Question: This particular project has been inherited from another vendor. I have never modified the language on the backend before. Anyone out there done this before?

Notice the "Oklahoma" button
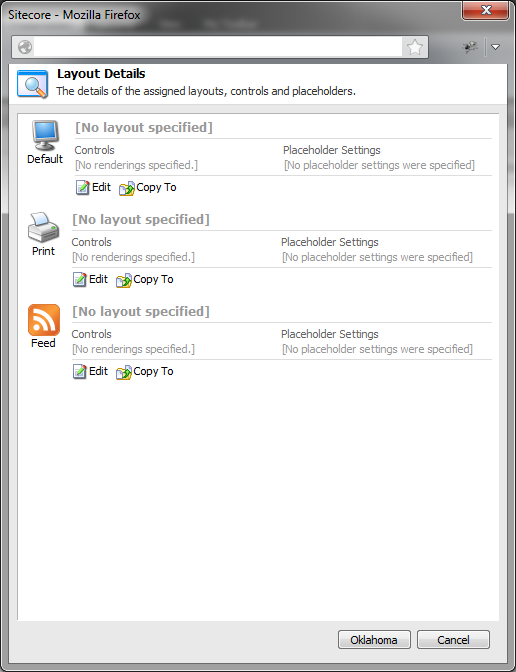
Answer: Log into the Sitecore desktop and change to the database. Open this path:
/sitecore/system/Dictionary/O/OK
Change the field to change the text on your OK button.